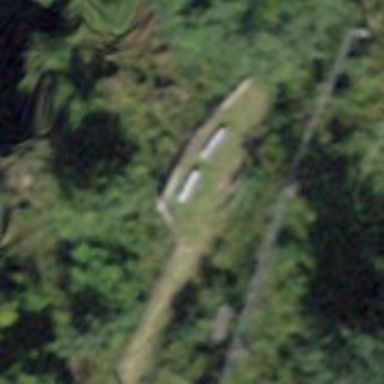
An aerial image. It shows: Bench for seating.